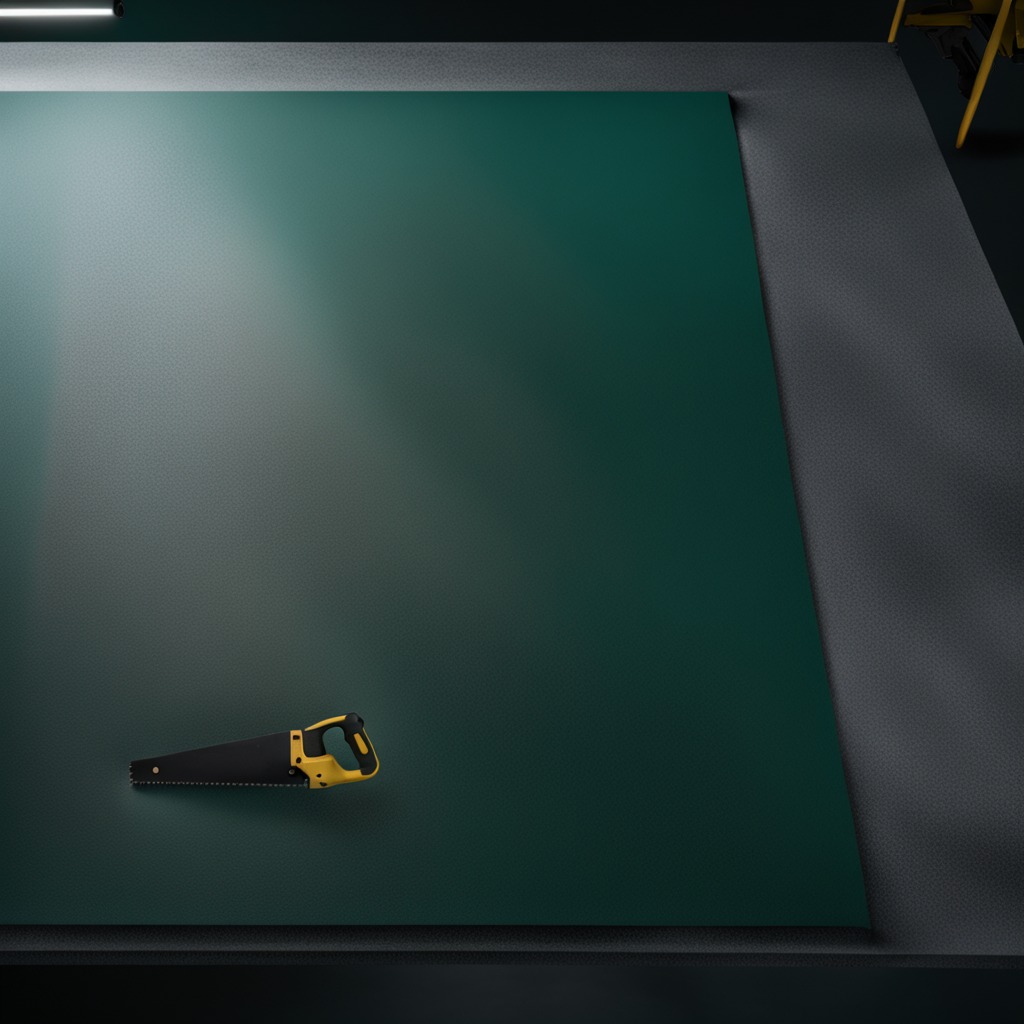
A metal saw lies on a clean granite tabletop inside a workshop at night with soft shadows beneath the mat.